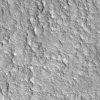
Atmospheric dust classification: not_dusty